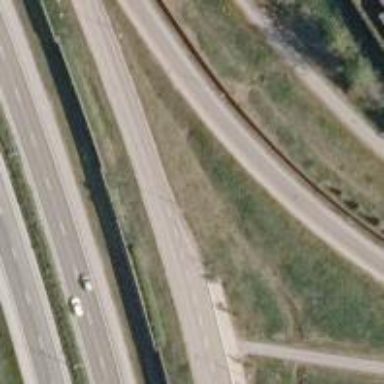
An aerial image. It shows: Asphalt road classified as tertiary trunk link.